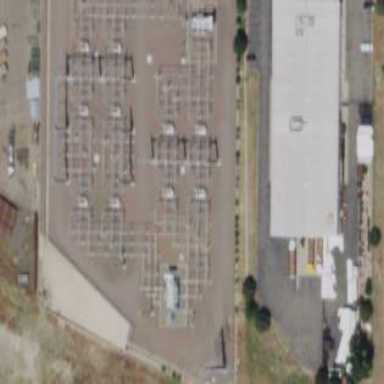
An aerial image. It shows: Outdoor substation at the transmission level.